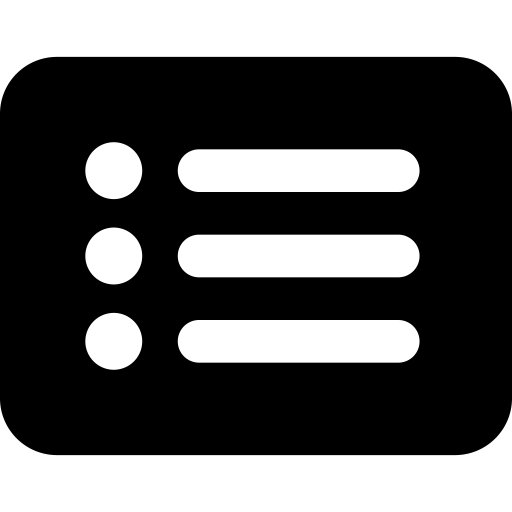
Tags: icon, FontAwesome, fa-icon, solid, rectangle, list